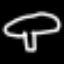
Label: mushroom